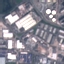
Land use / land cover: Industrial